Question: Hi~ I am trying to implement Twitter Bootstrap but it is not working! I downloaded latest version of Twitter Bootstrap ( Bootstrap v3.0.3 ), JQuery ( jquery-1.10.2.js ). My folder
'''
bootstrap/
|---index.html
+-- css/
| +-- bootstrap.css
| +-- bootstrap.min.css
| +-- bootstrap-theme.css
| +-- bootstrap-theme.min.css
+-- js/
| +-- bootstrap.js
| +-- jquery-1.10.2.js
| +-- bootstrap.min.js
+-- fonts/
+-- glyphicons-halflings-regular.eot
+-- glyphicons-halflings-regular.svg
+-- glyphicons-halflings-regular.ttf
+-- glyphicons-halflings-regular.woff
'''
This is index.html
'''
<!DOCTYPE html>
<html>
<head>
<title>Bootstrap</title>
<meta name="viewport" content="width=device-width, initial-scale=1.0">
<!-- Bootstrap -->
<link href="css/bootstrap.css" rel="stylesheet">
</head>
<body>
<h1>Hello, world!</h1>
<input type='text' name='text'>
<script src="js/jquery-1.10.2.js"></script>
<script src="js/bootstrap.js"></script>
</body>
</html>
'''

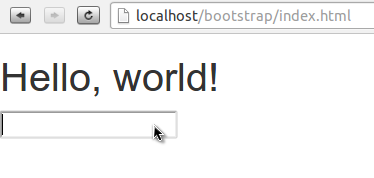
Answer: Bootstrap doesn't apply the class on controls by default. You need to assign the class to 'input' control to see the effect.
Use 'class="form-control"' with input controls like this
'''
<input type='text' name='text' class="form-control">
'''